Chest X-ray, AP view. Patient: 54 years old, sex F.
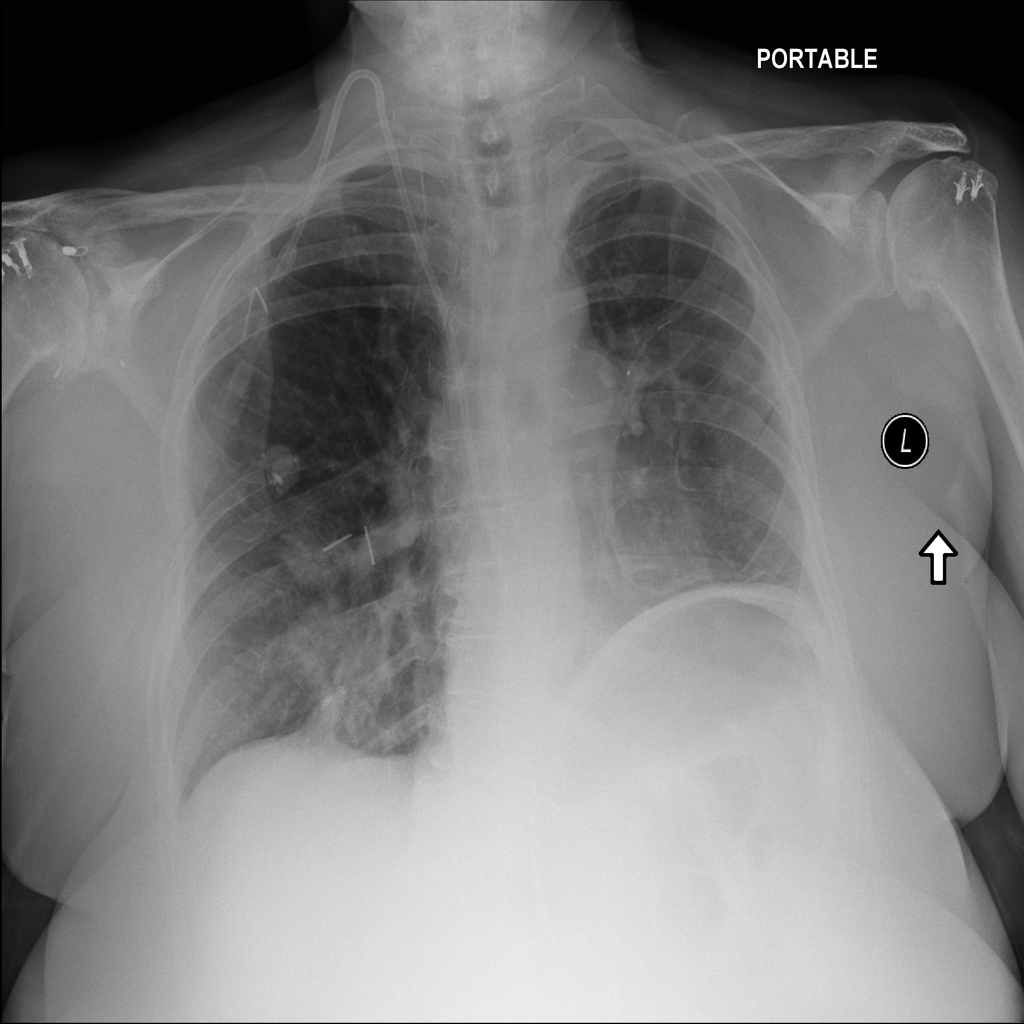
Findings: No Finding